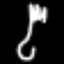
Label: fork